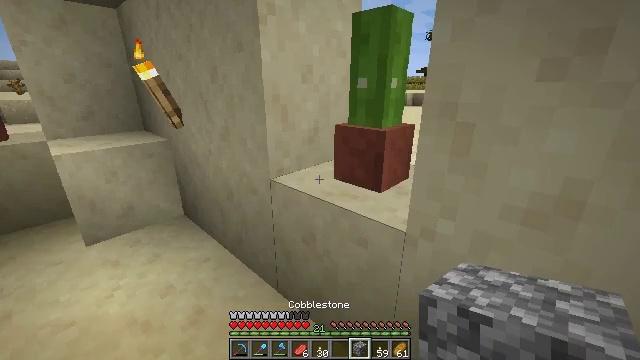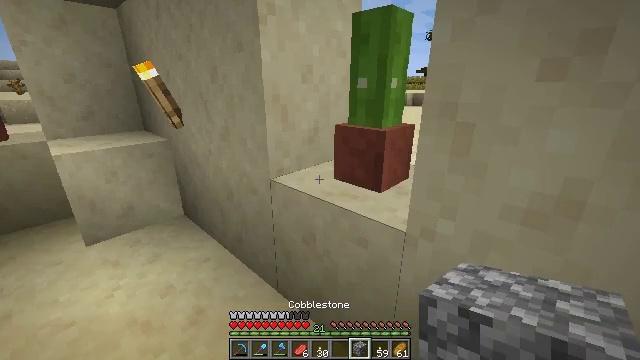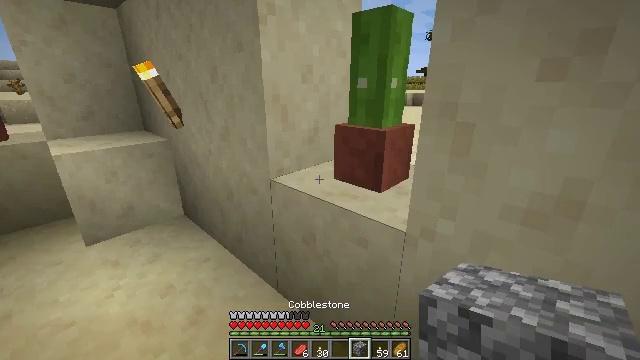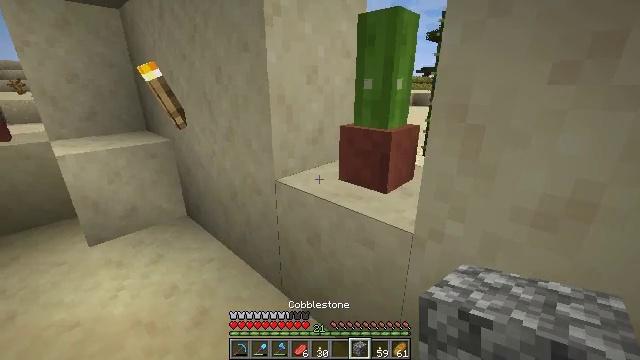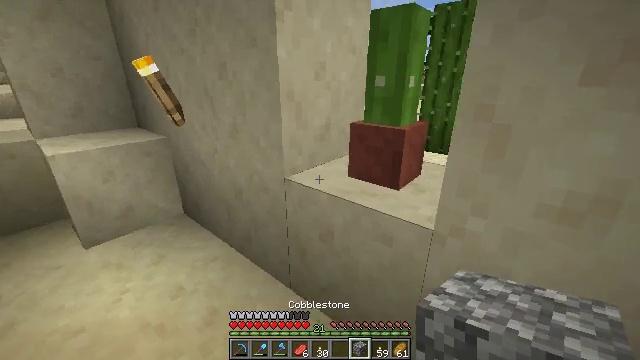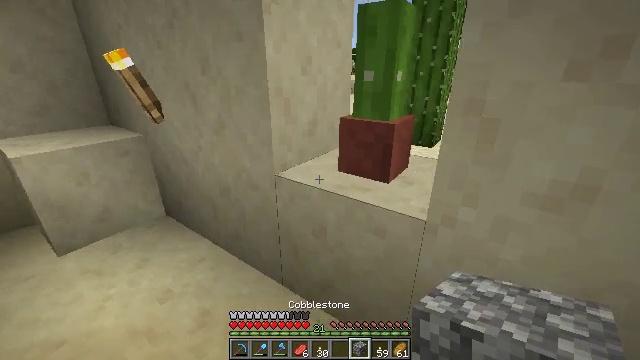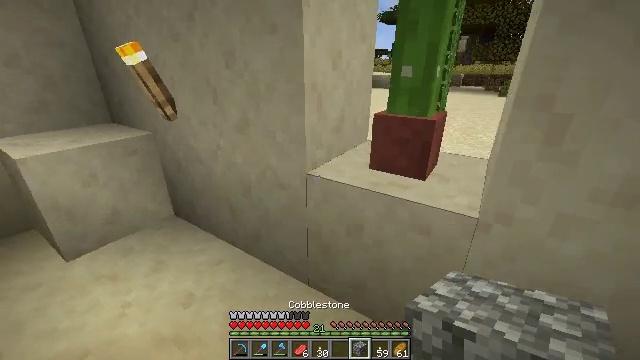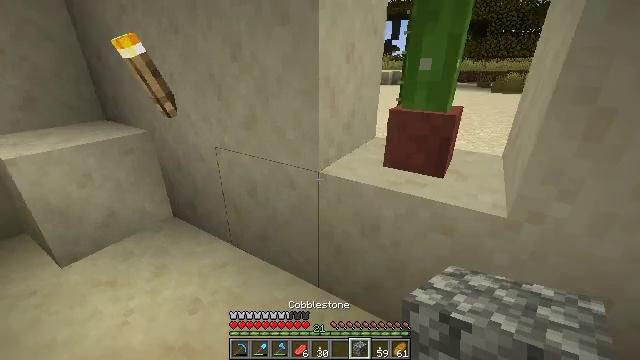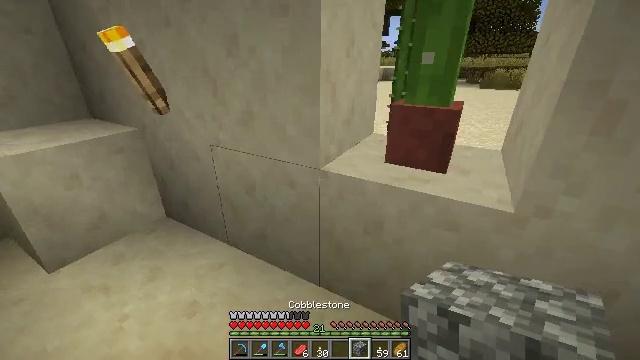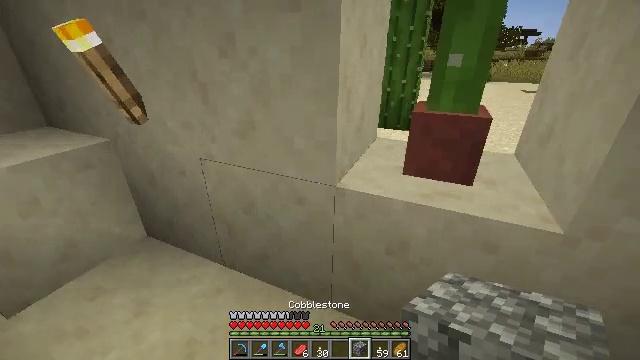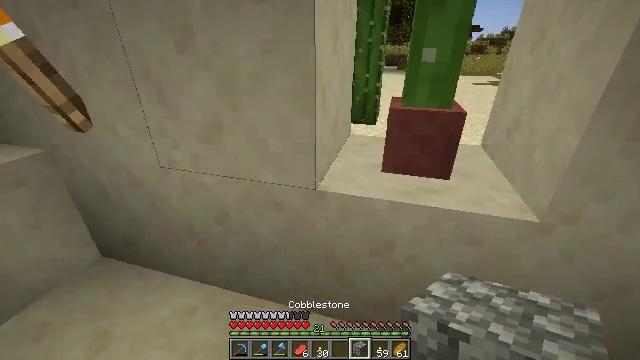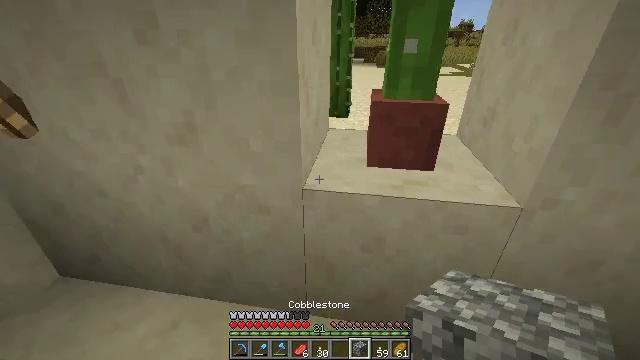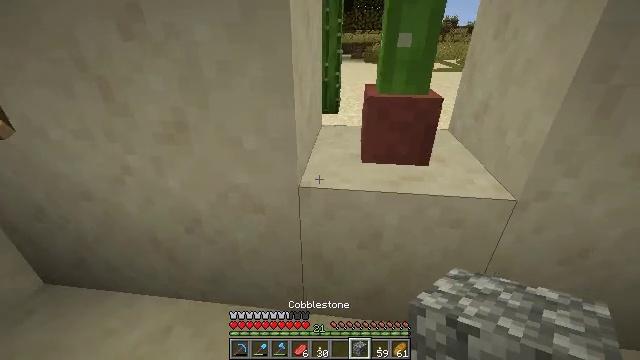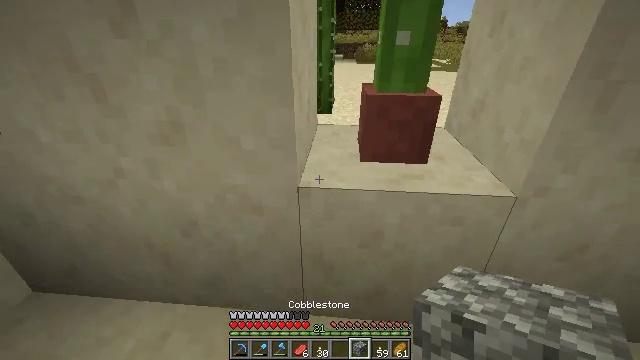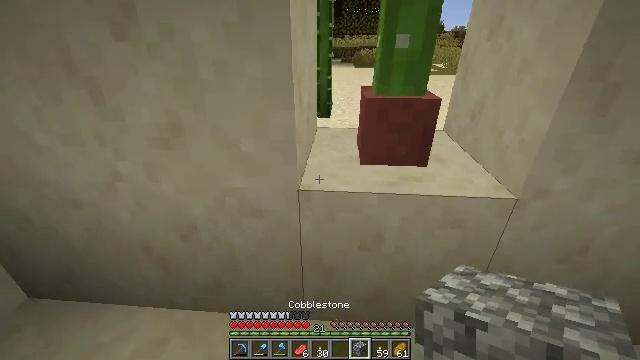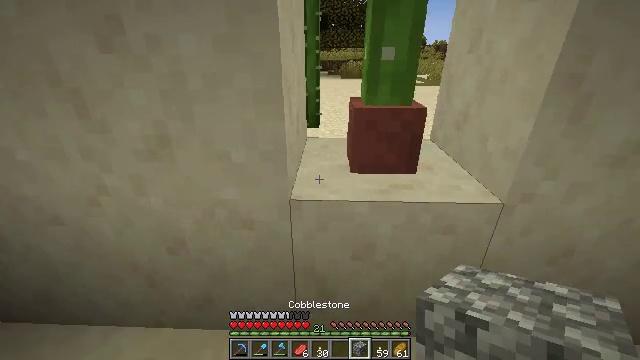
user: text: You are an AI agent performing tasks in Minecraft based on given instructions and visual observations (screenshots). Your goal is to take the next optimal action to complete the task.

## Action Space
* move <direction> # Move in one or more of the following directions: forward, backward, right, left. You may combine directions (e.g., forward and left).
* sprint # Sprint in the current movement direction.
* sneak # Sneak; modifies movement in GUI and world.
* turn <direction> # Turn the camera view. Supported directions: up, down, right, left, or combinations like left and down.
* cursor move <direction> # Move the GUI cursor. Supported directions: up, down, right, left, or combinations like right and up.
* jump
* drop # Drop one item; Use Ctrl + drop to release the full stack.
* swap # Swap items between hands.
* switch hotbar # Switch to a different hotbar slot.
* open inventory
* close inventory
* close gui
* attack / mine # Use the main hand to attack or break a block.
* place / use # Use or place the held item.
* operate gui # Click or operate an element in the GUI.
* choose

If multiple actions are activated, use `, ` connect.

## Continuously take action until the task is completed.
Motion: motion action
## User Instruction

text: Remove the potted cactus from its pot.
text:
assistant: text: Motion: no_op
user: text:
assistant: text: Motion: no_op
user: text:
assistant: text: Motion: move left
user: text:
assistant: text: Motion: move left, turn right and down
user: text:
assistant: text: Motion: move left, turn right and down
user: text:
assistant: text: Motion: move forward and move left, turn right
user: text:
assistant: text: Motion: move forward and move left, turn right
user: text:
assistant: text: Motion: move forward and move left, turn right
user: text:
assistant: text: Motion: move forward, turn right and down
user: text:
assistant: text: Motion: turn right
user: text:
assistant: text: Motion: turn right and down
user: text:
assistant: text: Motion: turn right
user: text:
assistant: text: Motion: turn right
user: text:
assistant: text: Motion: no_op
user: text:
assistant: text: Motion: turn right and up
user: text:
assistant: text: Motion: turn right and up
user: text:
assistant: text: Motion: switch to hotbar 1
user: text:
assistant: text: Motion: switch to hotbar 1
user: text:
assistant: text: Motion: turn right and down, switch to hotbar 1
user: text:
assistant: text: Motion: turn right and down
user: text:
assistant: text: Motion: turn right and down
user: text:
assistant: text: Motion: turn right and down
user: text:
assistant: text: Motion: no_op
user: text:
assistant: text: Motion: no_op
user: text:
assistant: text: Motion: move forward
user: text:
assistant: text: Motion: move forward, attack / mine
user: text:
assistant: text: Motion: move forward, attack / mine
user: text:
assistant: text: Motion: move forward, attack / mine
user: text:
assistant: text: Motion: move forward, turn down, attack / mine
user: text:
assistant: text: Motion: turn down, attack / mine